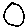
Label: circle